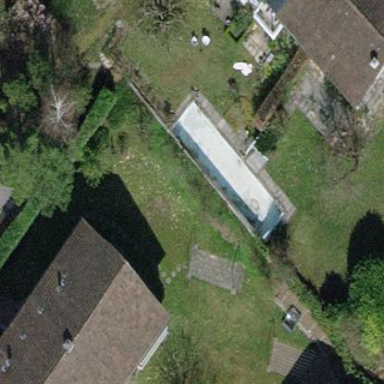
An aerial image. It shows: Swimming pool located in leisure land.